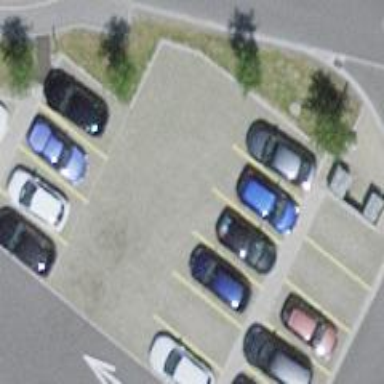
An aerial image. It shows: Parking area with surface.